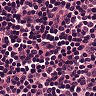
Metastatic tissue present: no